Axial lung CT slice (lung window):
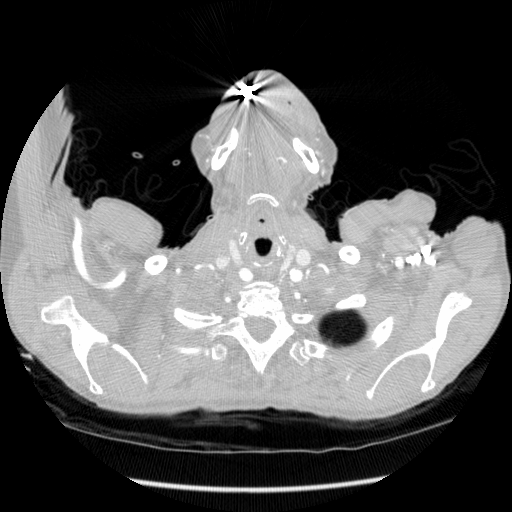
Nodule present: no